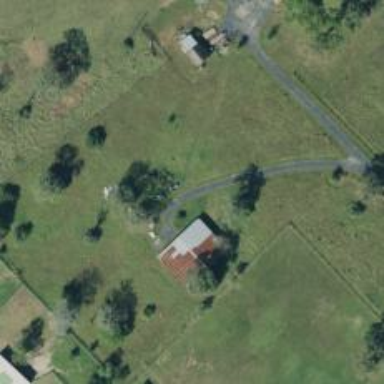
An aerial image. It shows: Driveway.